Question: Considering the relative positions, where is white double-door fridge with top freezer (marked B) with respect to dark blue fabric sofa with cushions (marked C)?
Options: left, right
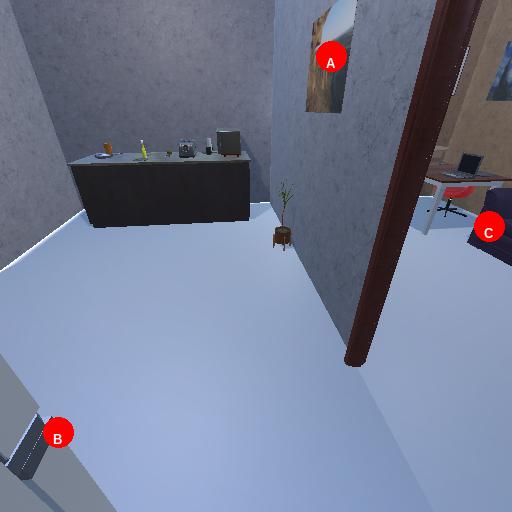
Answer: left